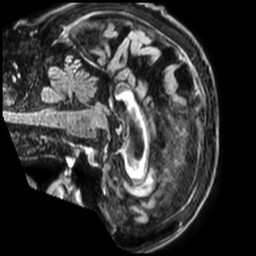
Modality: FLAIR
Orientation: sagittal
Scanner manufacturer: philips
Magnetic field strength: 3 T
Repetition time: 4.8 s
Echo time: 0.34 s